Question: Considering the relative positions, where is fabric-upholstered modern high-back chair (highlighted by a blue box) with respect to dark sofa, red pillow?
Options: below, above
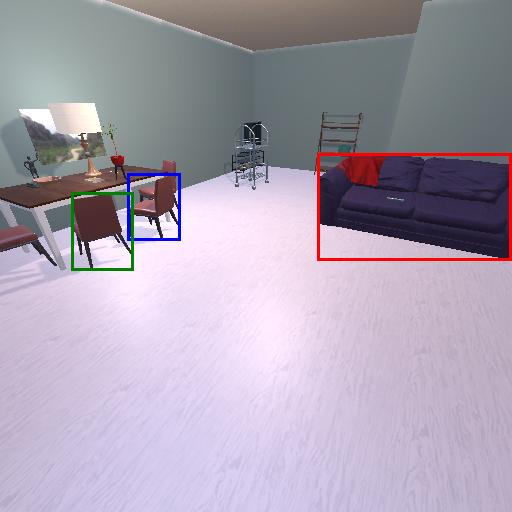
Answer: below